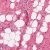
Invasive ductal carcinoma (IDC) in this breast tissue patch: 0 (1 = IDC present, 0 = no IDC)